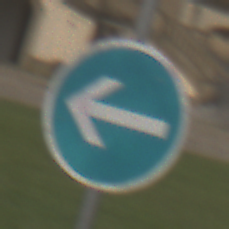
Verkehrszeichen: VorgeschriebeneFahrtrichtungHierLinks
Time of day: MorningAfternoon
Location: Outdoor (Suburban)
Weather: Overcast
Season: NotSpecified
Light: Natural